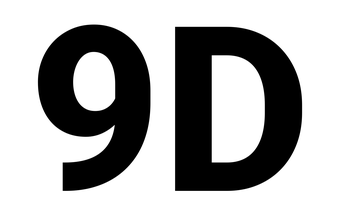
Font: Roboto_ExtraBold